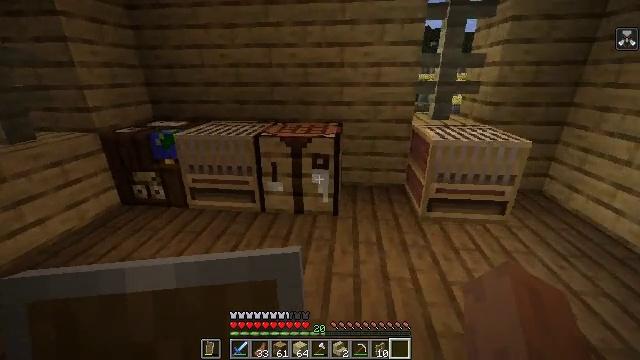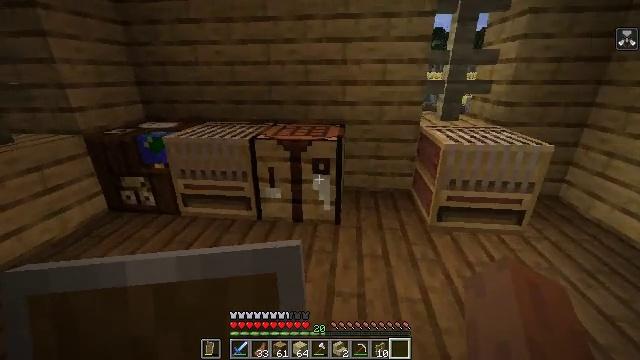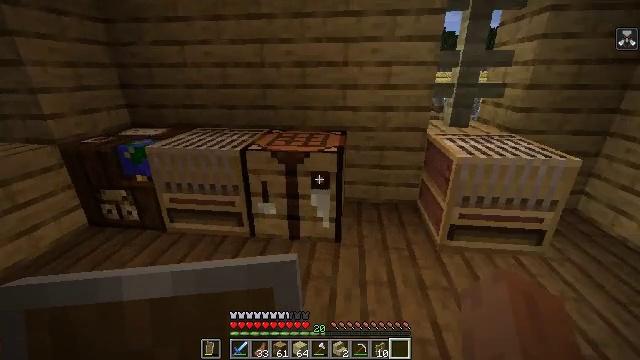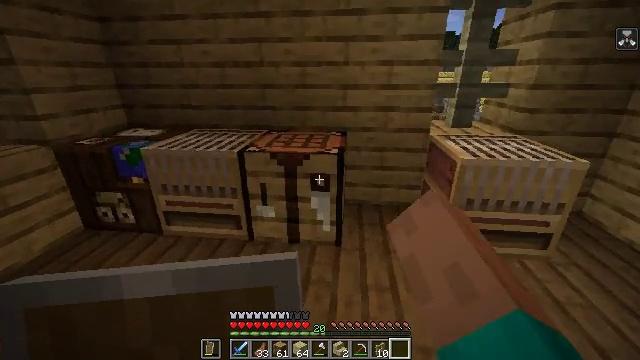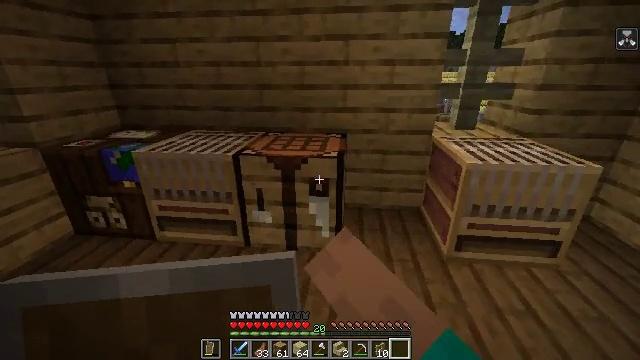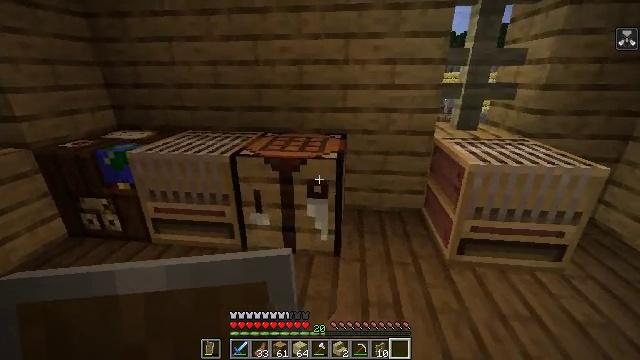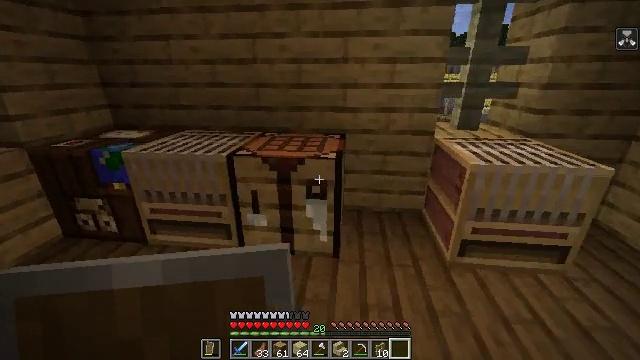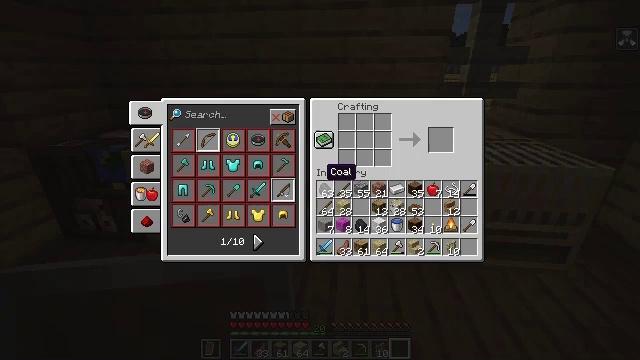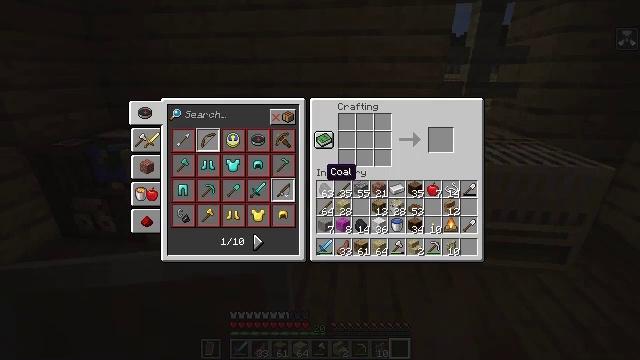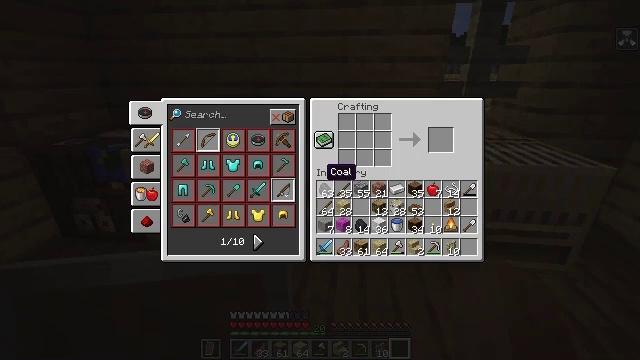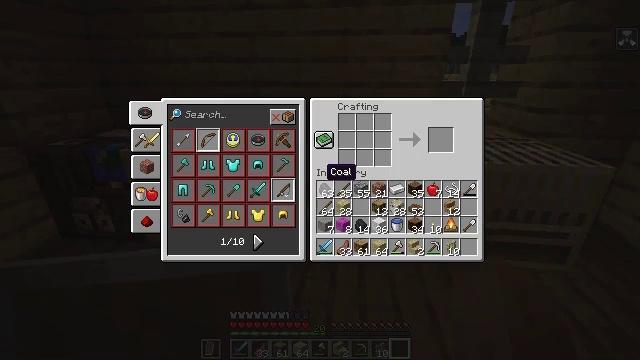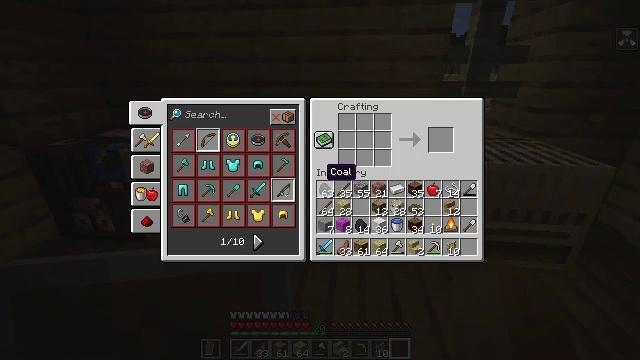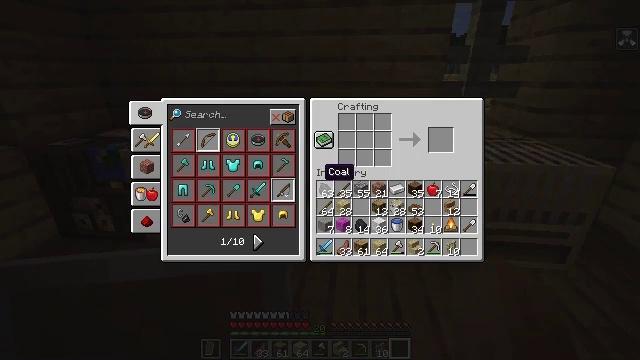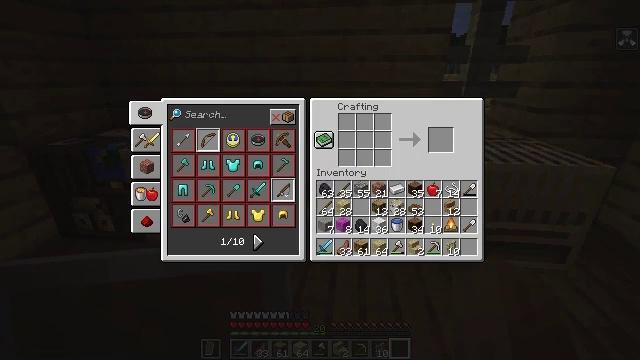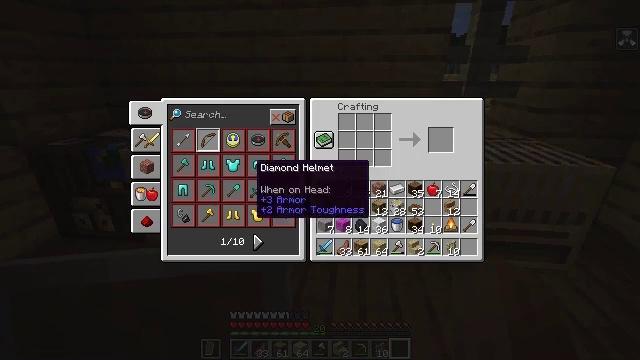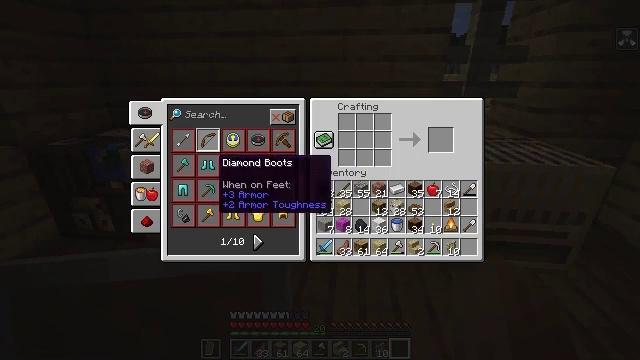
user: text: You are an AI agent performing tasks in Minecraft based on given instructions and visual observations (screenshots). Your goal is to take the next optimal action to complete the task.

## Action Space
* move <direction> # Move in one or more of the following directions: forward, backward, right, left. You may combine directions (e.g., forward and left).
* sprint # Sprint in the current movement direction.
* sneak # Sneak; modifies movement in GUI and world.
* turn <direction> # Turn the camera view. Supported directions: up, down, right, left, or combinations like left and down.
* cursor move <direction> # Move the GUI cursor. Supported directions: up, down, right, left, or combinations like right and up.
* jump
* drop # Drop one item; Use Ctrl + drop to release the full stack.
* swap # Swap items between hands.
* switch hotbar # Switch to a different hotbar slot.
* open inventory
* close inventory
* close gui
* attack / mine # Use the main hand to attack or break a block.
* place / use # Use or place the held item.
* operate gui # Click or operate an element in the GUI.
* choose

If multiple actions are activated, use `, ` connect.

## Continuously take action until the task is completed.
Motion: motion action
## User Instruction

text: Craft a magenta carpet for your home.
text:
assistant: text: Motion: move forward
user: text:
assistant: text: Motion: move forward, use / place
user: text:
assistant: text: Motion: use / place
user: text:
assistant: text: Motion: use / place
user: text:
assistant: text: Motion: no_op
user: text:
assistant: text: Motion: no_op
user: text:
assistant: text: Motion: open gui
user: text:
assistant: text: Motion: no_op
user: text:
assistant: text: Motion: no_op
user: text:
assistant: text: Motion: no_op
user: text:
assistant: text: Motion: no_op
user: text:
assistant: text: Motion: no_op
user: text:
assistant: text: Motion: no_op
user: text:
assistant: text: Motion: cursor move left
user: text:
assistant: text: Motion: cursor move left
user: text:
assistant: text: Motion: no_op
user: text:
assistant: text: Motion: no_op
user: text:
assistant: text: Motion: cursor move right and up
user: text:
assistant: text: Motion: cursor move right
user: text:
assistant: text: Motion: cursor move right and down
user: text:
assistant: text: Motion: cursor move left and down
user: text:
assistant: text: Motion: cursor move left and down
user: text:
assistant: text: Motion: cursor move left and down
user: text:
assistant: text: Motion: no_op
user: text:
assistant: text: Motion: cursor move right and up
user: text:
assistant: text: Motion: cursor move right
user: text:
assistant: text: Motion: cursor move right
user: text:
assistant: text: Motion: no_op
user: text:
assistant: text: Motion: no_op
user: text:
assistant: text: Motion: no_op